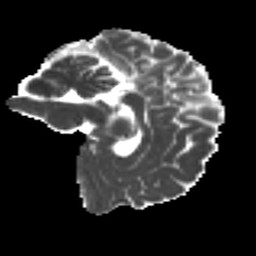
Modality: MD
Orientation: sagittal
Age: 37
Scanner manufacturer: ge
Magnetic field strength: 3 T
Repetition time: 7.8 s
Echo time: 0.0608 s